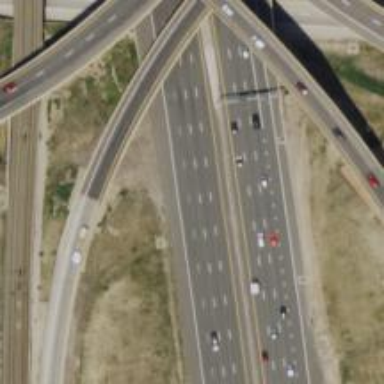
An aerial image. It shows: Motorway junction.